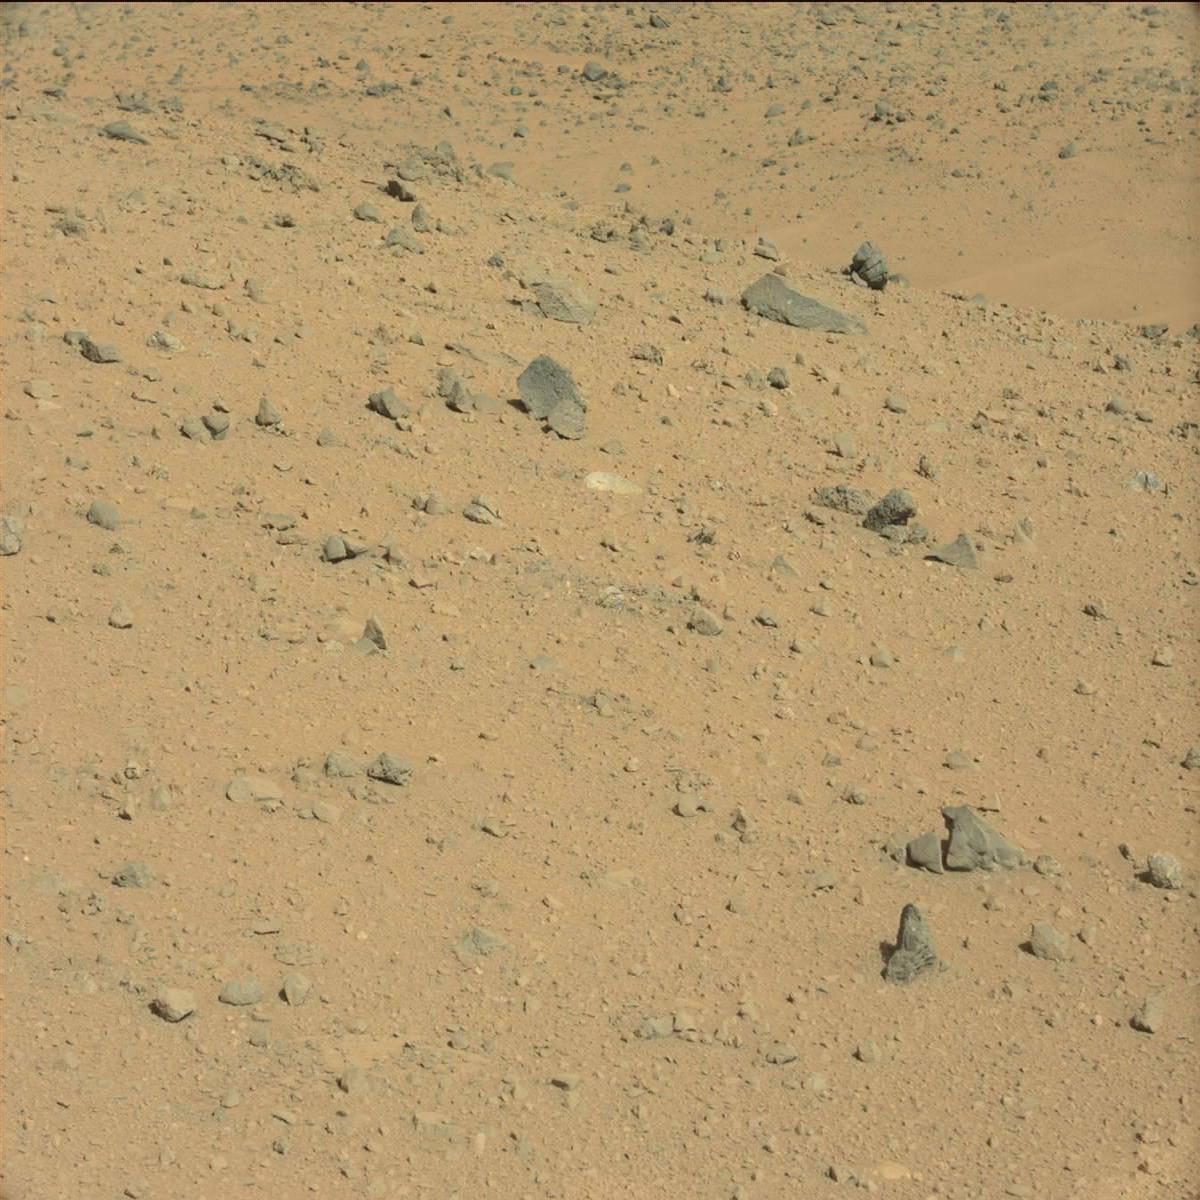
Terrain classes present: Bedrock, Rock, Sand / Soil